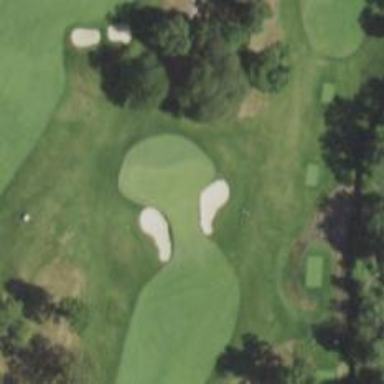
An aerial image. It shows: View of golf hole.